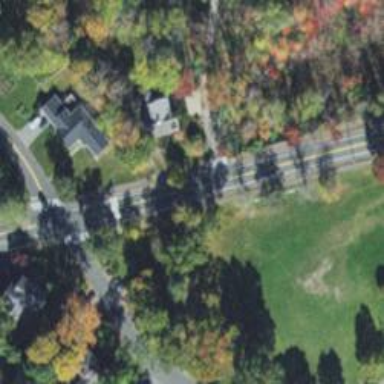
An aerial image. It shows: Unmarked crossing on the road.